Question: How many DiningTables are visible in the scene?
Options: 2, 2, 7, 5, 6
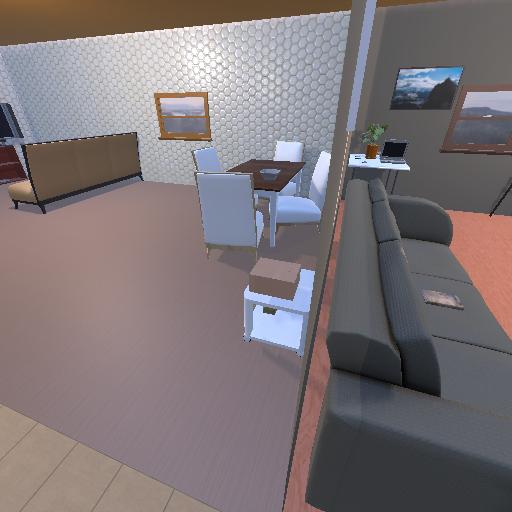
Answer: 2